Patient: sex M, age 56
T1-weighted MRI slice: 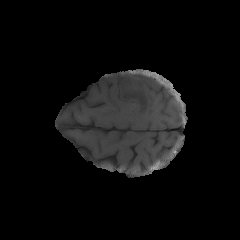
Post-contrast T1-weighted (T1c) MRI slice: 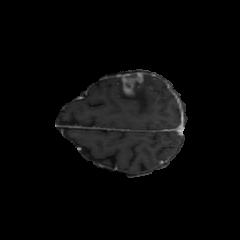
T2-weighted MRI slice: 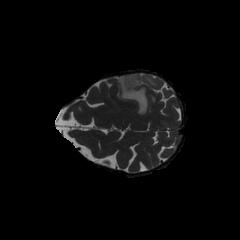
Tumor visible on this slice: yes
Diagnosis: Glioblastoma, IDH-wildtype
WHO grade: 4